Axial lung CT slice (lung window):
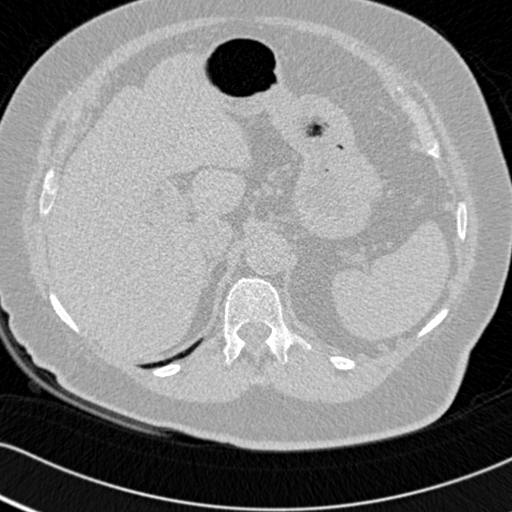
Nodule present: no